Question: I am trying to make my responsive embedded youtube video not appear so large on a regular desktop display. It looks fine in mobile, but when trying to adjust the size to make it look good on desktop it ruins the responsive on mobile.
I've tried adjusting the width / height % in css which allows me to resize in desktop but ruins the responsiveness in mobile.
'''
.video-container {
position: relative;
padding-bottom: 56.25%;
padding-top: 30px; height: 0; overflow: hidden;
}
.video-container iframe,
.video-container object,
.video-container embed {
position: absolute;
top: 0;
left: 0;
width: 100%;
height: 100%;
}
'''
'''
<div class="video-container">
<iframe width="853" height="480" src="https://www.youtube.com/embed/z9Ul9ccDOqE" frameborder="0" allowfullscreen>
</iframe>
</div>
'''
I am trying to get my embedded video to look like a normal sized video but yet responsive. Currently it takes up the entire screen.

here is a photo of the desktop display.
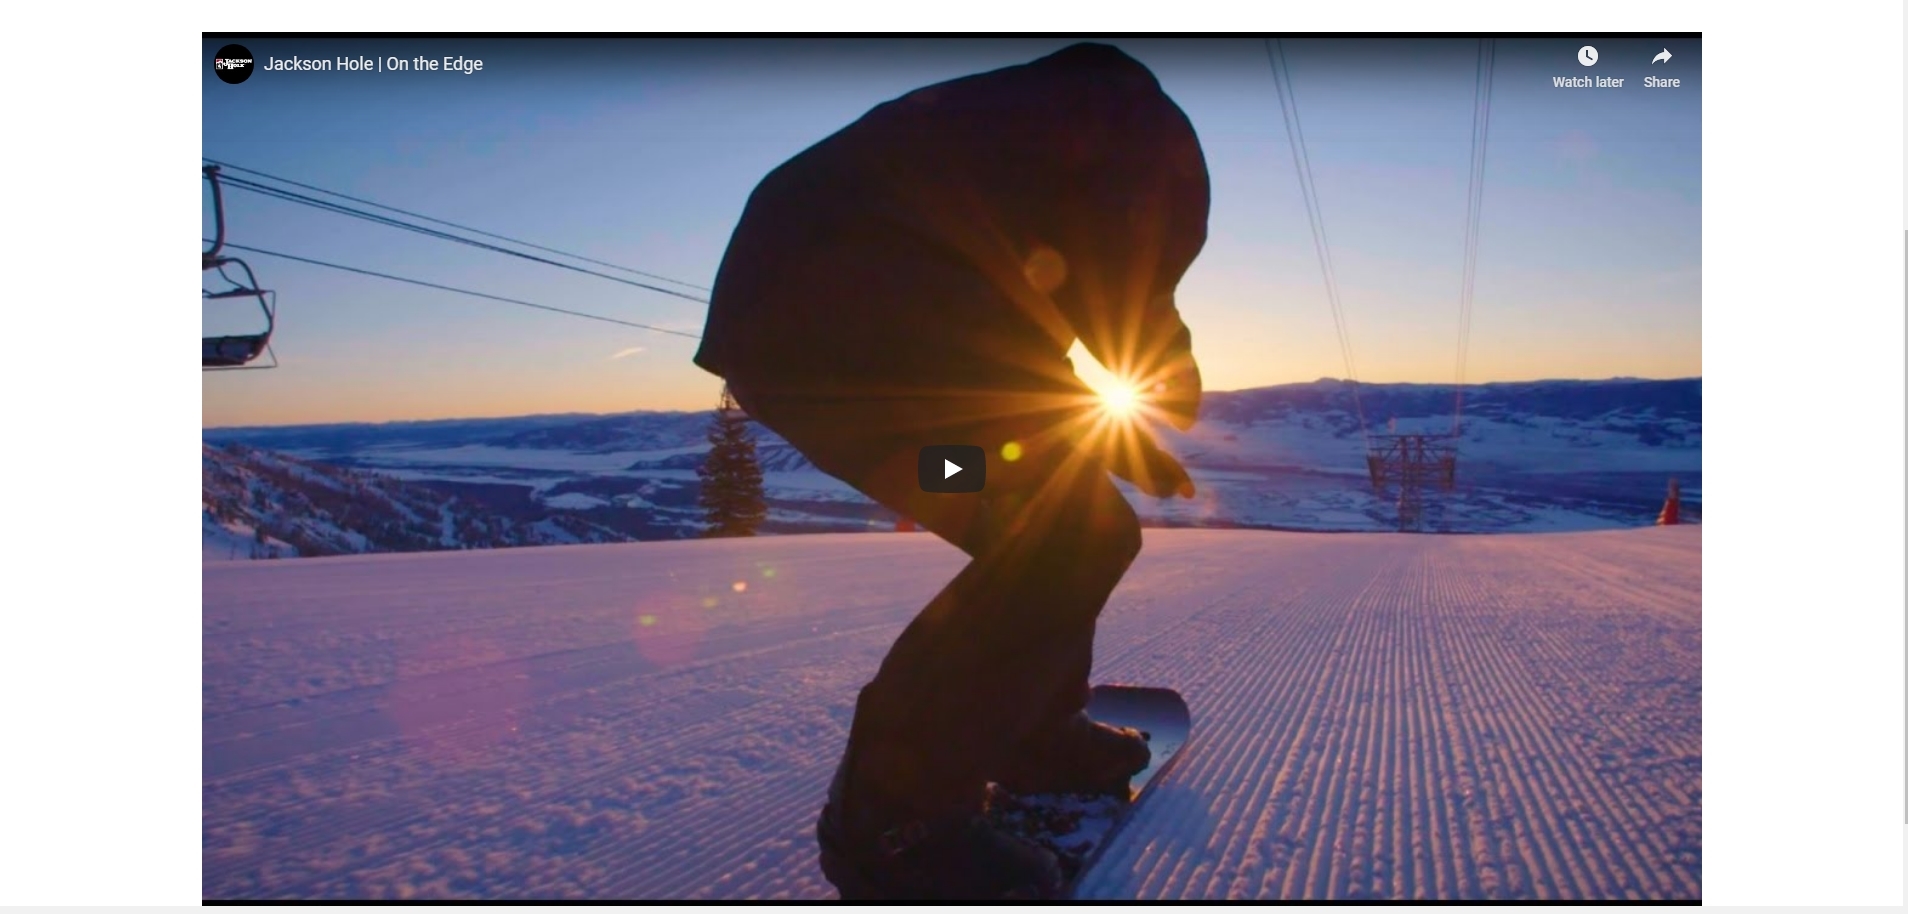
Answer: Use the 'max-width' CSS property to set a hard limit for where you want the video to stop expanding. That way, if the user is using something such as an ultrawide monitor, your content will cap where you want it to.
Here's an example:
'''
.expandable{
width: 80%
max-width: 1200px;
}
'''